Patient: sex M, age 76
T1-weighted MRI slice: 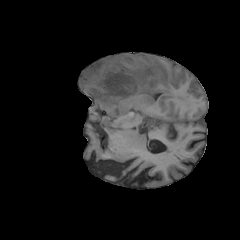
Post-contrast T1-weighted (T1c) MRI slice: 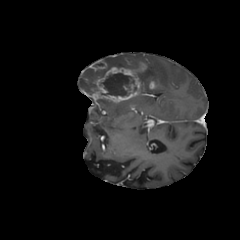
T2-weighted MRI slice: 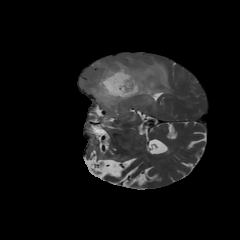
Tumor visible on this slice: yes
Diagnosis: Glioblastoma, IDH-wildtype
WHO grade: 4